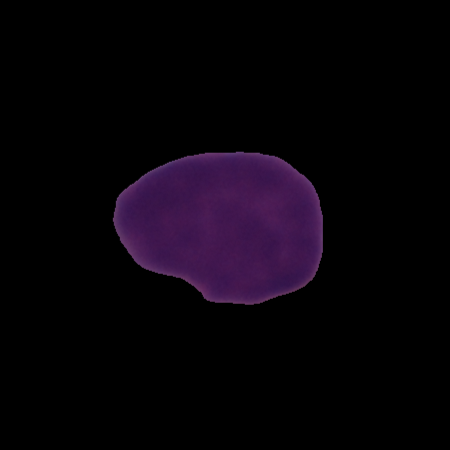
Label: cancer